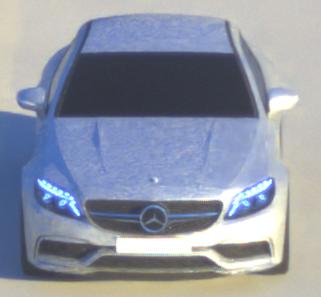
Make: Mercedes-Benz
Model: C 43 AMG
Detailed model: C-Class (205) AMG Limousine
Model produced from: 2016/10
Model produced until: 2018/04
Doors: 4
Color: white
Road condition: dry road
Daytime: sunrise or sunset
Contrast: medium contrast